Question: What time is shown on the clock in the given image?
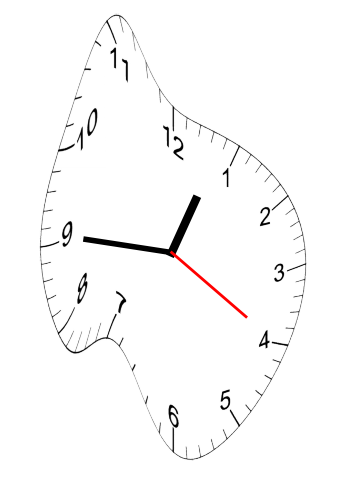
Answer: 12:45:20